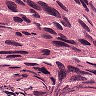
Metastatic tissue present: yes